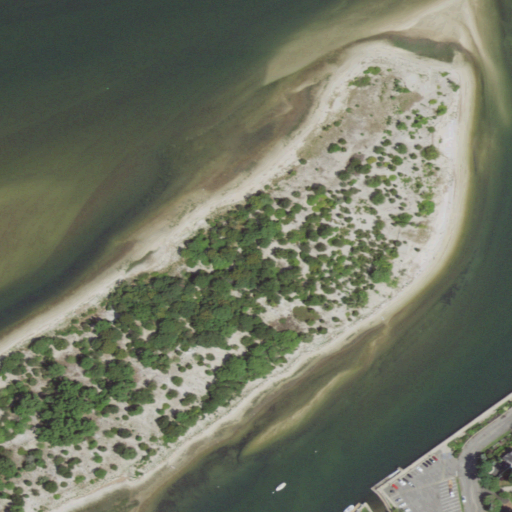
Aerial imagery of island in New York named Youngs Island containing open water, barren land, medium intensity development, high intensity development, herbaceous wetlands, low intensity development, and open development